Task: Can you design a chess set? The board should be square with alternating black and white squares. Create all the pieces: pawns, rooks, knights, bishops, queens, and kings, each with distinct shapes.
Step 4017:
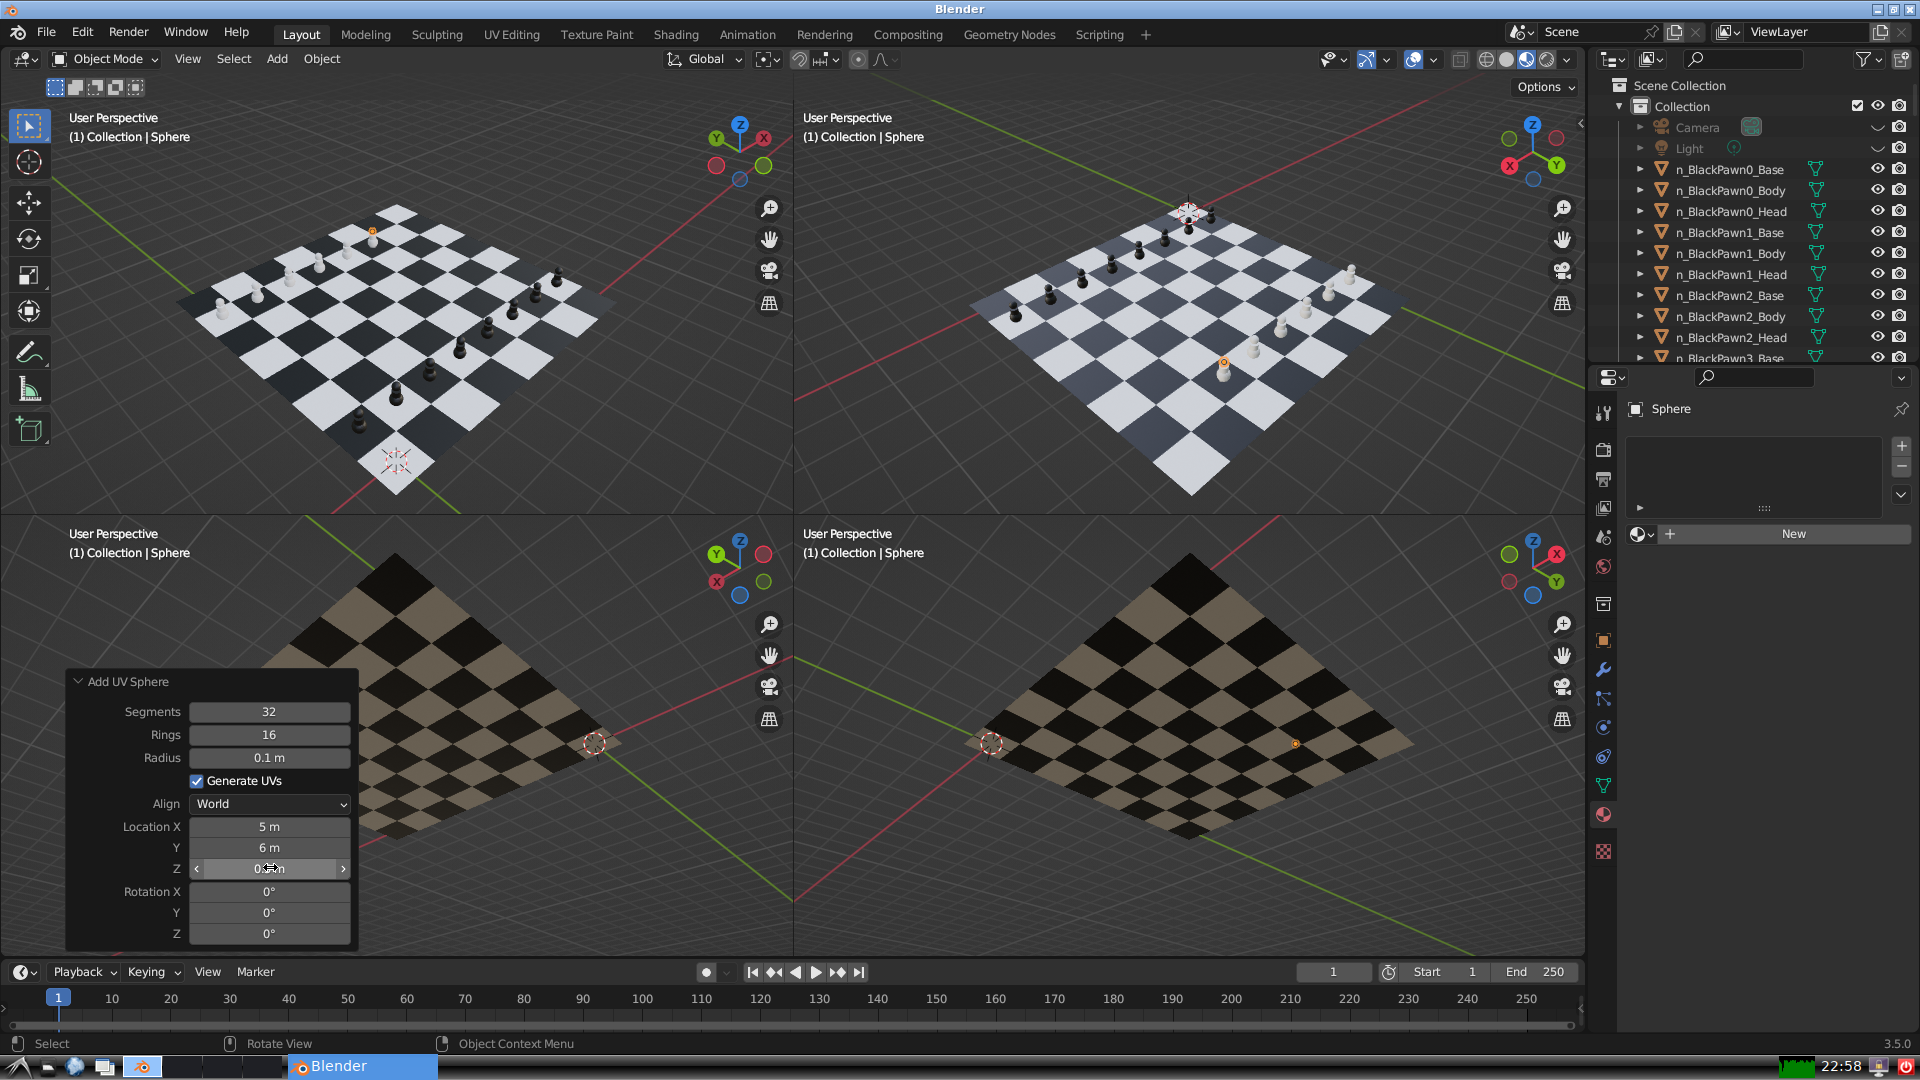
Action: {"mouse_move": [960, 540]}